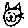
Label: cat